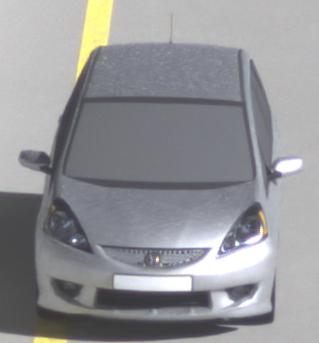
Make: Honda
Model: Jazz 1.2
Detailed model: Jazz (III) (11/08 - 04/11)
Model produced from: 2008/11
Model produced until: 2010/10
Doors: 5
Color: white
Road condition: dry road
Daytime: morning or afternoon
Contrast: high contrast